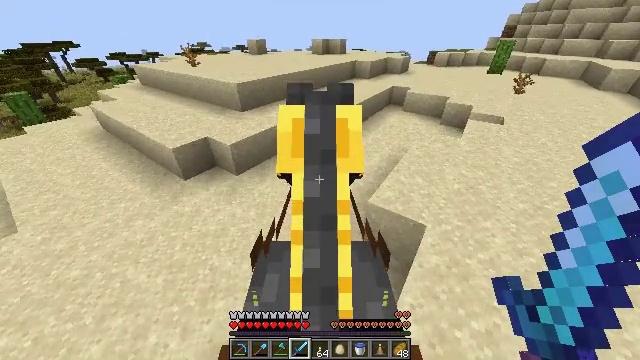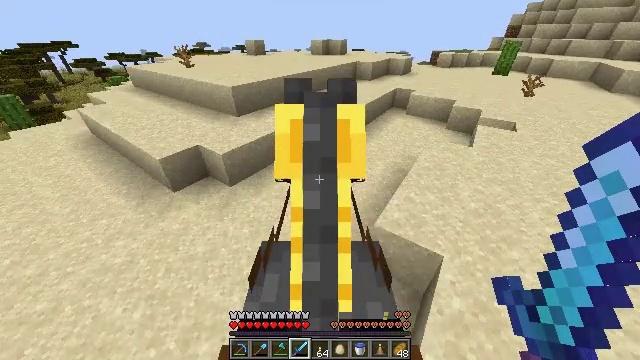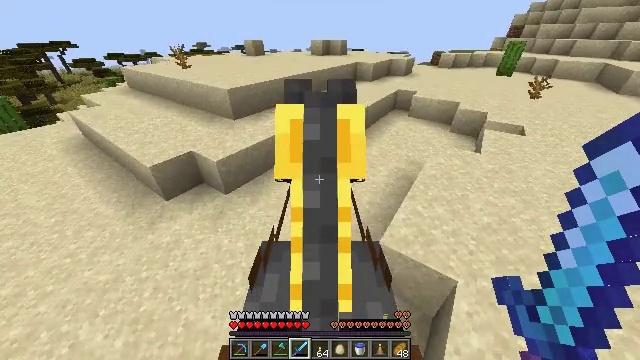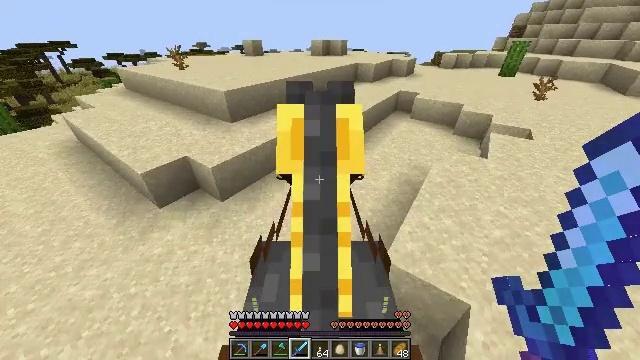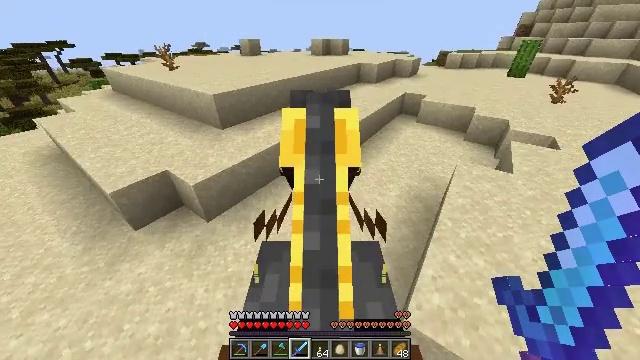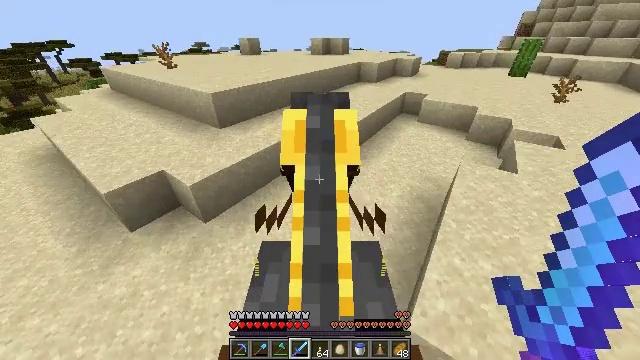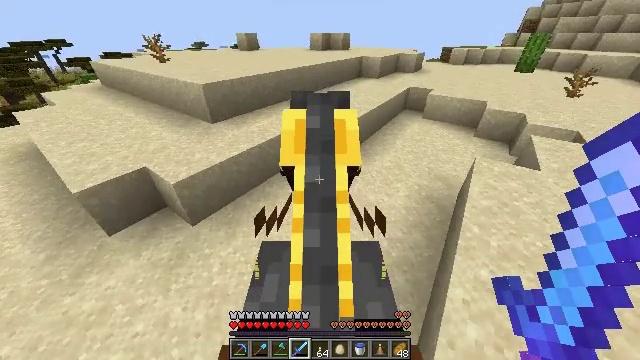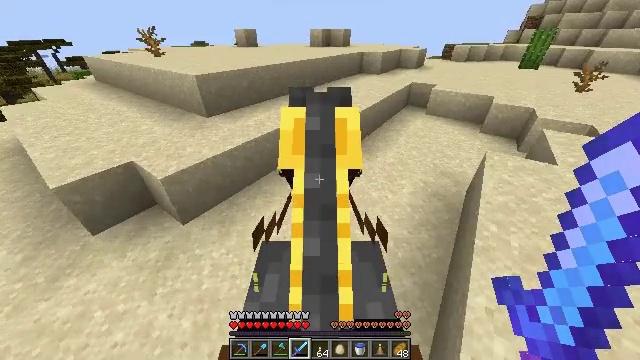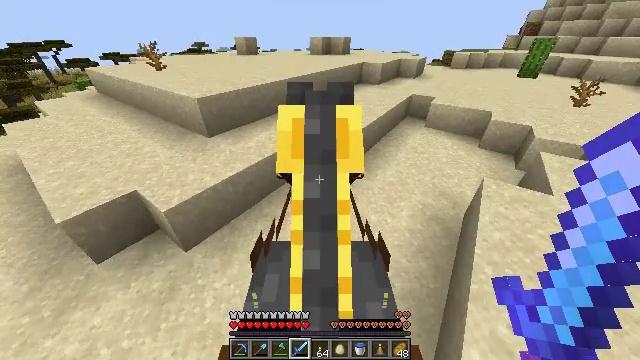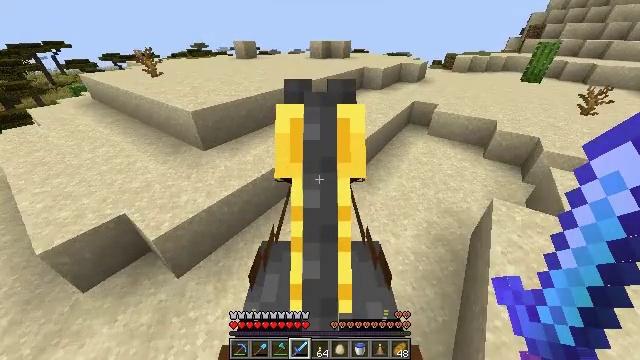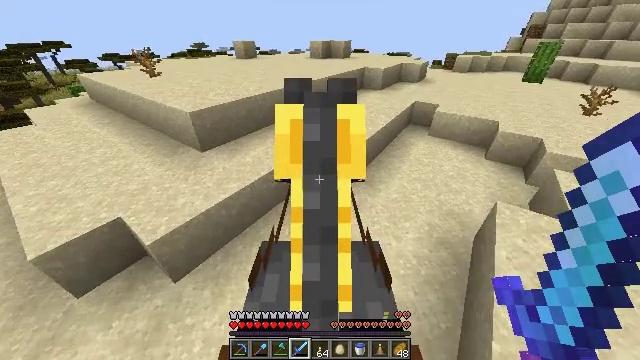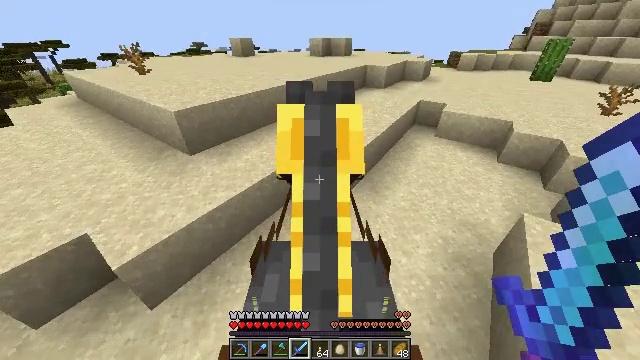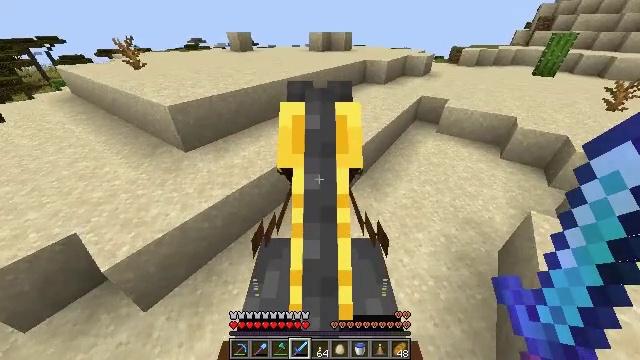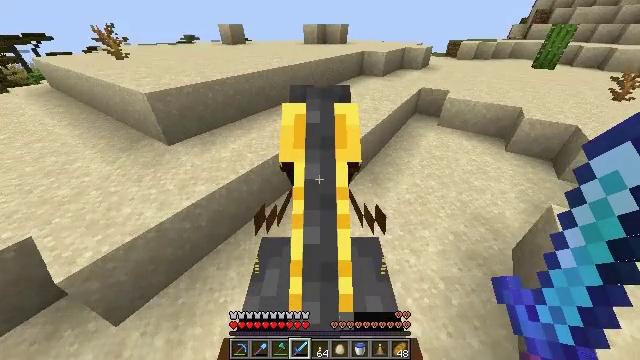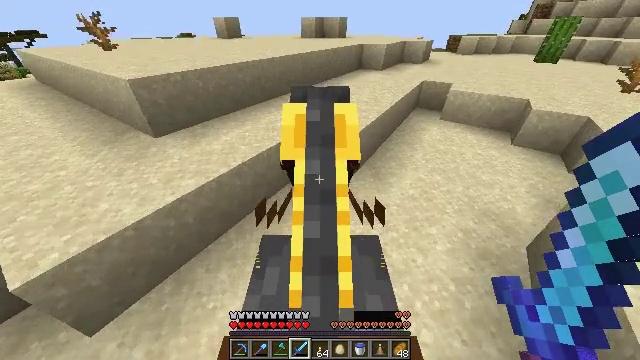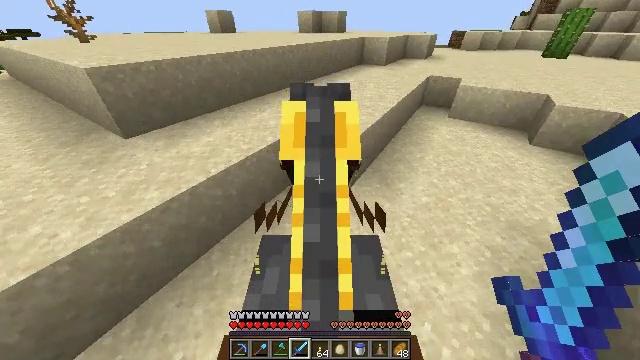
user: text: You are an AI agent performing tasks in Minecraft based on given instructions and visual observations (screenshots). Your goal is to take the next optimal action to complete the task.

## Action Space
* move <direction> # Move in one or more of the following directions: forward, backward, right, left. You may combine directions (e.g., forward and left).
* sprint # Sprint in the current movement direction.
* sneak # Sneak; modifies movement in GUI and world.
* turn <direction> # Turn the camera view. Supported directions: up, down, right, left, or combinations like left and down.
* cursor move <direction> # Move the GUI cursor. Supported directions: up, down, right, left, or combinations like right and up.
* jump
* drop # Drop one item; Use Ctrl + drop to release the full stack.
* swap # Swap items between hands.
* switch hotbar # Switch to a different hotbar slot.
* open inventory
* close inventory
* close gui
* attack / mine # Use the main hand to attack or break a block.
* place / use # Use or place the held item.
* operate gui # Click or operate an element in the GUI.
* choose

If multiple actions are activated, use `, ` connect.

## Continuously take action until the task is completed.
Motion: motion action
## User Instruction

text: Dig up the sandstone.
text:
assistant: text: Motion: move forward, sprint
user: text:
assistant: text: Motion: move forward, sprint
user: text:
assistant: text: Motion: move forward, sprint
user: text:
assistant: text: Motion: move forward, sprint
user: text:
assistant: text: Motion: move forward, sprint
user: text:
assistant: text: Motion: move forward, sprint
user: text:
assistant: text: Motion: move forward, sprint
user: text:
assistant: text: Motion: move forward, sprint
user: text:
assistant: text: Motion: move forward, sprint
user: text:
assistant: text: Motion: move forward, sprint
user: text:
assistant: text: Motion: move forward, sprint
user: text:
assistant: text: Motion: move forward, sprint, turn right
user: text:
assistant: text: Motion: move forward, sprint
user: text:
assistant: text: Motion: move forward, sprint
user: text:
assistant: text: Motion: move forward, sprint
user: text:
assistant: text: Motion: move forward, sprint
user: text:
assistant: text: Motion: move forward, sprint
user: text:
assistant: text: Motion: move forward, sprint
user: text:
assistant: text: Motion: move forward, sprint
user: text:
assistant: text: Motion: move forward, sprint
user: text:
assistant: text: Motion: move forward, sprint
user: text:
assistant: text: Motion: move forward, sprint
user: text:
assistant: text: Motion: move forward, sprint
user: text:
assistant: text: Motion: move forward, sprint
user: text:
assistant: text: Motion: move forward, sprint
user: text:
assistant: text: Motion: move forward, sprint
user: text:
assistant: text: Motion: move forward, sprint
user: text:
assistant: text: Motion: move forward, sprint
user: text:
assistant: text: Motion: move forward, sprint
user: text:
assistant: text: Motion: move forward, sprint, turn right